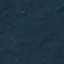
Land use / land cover: Forest